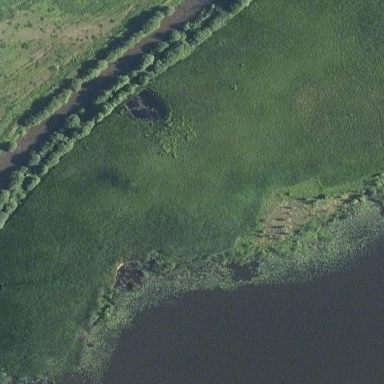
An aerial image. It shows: Reedbed wetland area.